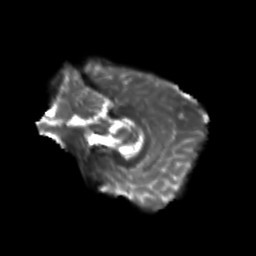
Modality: T2w
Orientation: sagittal
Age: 19
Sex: female
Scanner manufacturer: siemens
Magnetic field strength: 3 T
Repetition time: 3.5 s
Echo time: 0.113 s